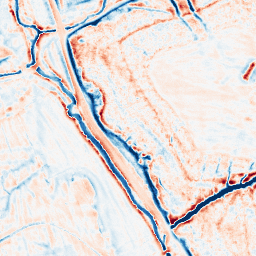
Category: edge_preserving
Decomposition family: bilateral
Decomposition parameters: d: 15
sigma_color: 50
sigma_space: 150
Upsampling method: regularized
Upsampling parameters: scale: 2
lambda_reg: 0.01
Upsampling scale: 2